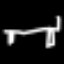
Label: bed